Question: I'm using a form within a fancybox window post (Ajax) data to a php page.
If I run the form outside of the Fancybox it works perfectly. Insert - Check. Response - Check. That said, if I run the same page through the Fancybox I get a loading wheel (which persists after I close the overlay).

Form (form_test.php):
'''
<form id="form" method="post" action="">
<input type="text" id="name" name="name" value="Test Name" />
<input type="text" id="email" name="email" value="email@test.com" />
<input type="submit" value="Login" />
</form>
<script type"text/javascript">
$("#form").bind("submit", function () {
$.fancybox.showLoading(); // it was $.fancybox.showActivity(); for v1.3.4
$.ajax({
type: "POST",
cache: false,
url: "test.php", // make sure your path is correct
data: $(this).serializeArray(), // your were using $(form).serialize(),
success: function (data) {
$.fancybox(data);
}
});
return false;
}); // bind
</script>
'''
PHP (test.php):
'''
$name=$_POST['name'];
$email=$_POST['email'];
$query=mysql_query("INSERT INTO members (firstName,email) VALUES('$name','$email')");
if($query){
echo "Data for $name inserted successfully!";
}
else{
echo "An error occurred!";
}
'''
Ideas?
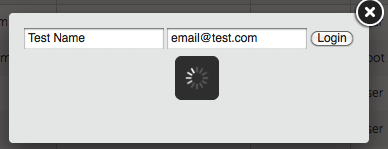
Answer: Try
'''
$("#form").bind("submit", function () {
$.fancybox.showLoading(); // it was $.fancybox.showActivity(); for v1.3.4
$.ajax({
type: "POST",
cache: false,
url: "test.php", // make sure your path is correct
data: $(this).serializeArray(), // your were using $(form).serialize(),
success: function (data) {
$.fancybox(data);
}
});
return false;
}); // bind
'''
Now, '$.fancybox(data);' will return (inside fancybox) whatever you sent from the file so you could return the '<div id="message">' from within that file like :
'''
if($query){
echo "<div id='message'>Data for $name inserted successfully!</div>";
} else {
echo "<div id='message'>An error occurred!</div>";
}
'''